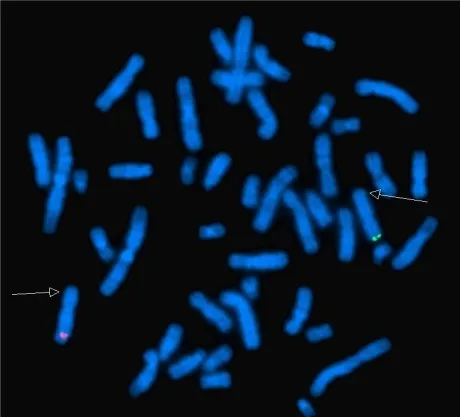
Characteristics of the 5,707 kb and 857 kb deletions of Xq25q26.3 and Xp22.33, respectively. (E). For the proband II2, FISH experiment showed that the Xp22.3 deletion (detected by the probe RP11-1119O18, Spectrum Green) and the Xq25q26 deletion (detected by the probe RP11-313D19, Spectrum Red) located on the different X chromosomes, respectively.
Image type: pathology (fish)